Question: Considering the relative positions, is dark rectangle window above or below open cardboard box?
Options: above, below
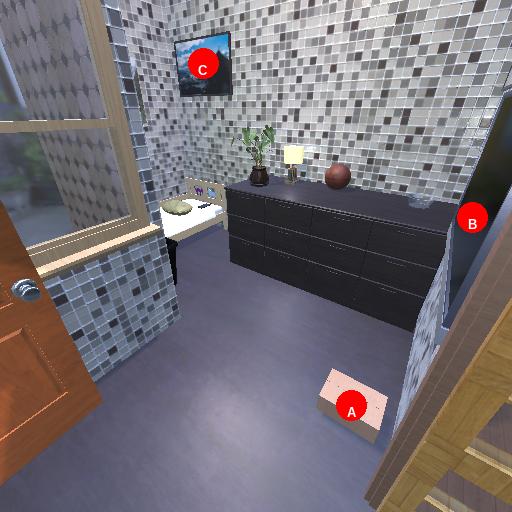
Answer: above